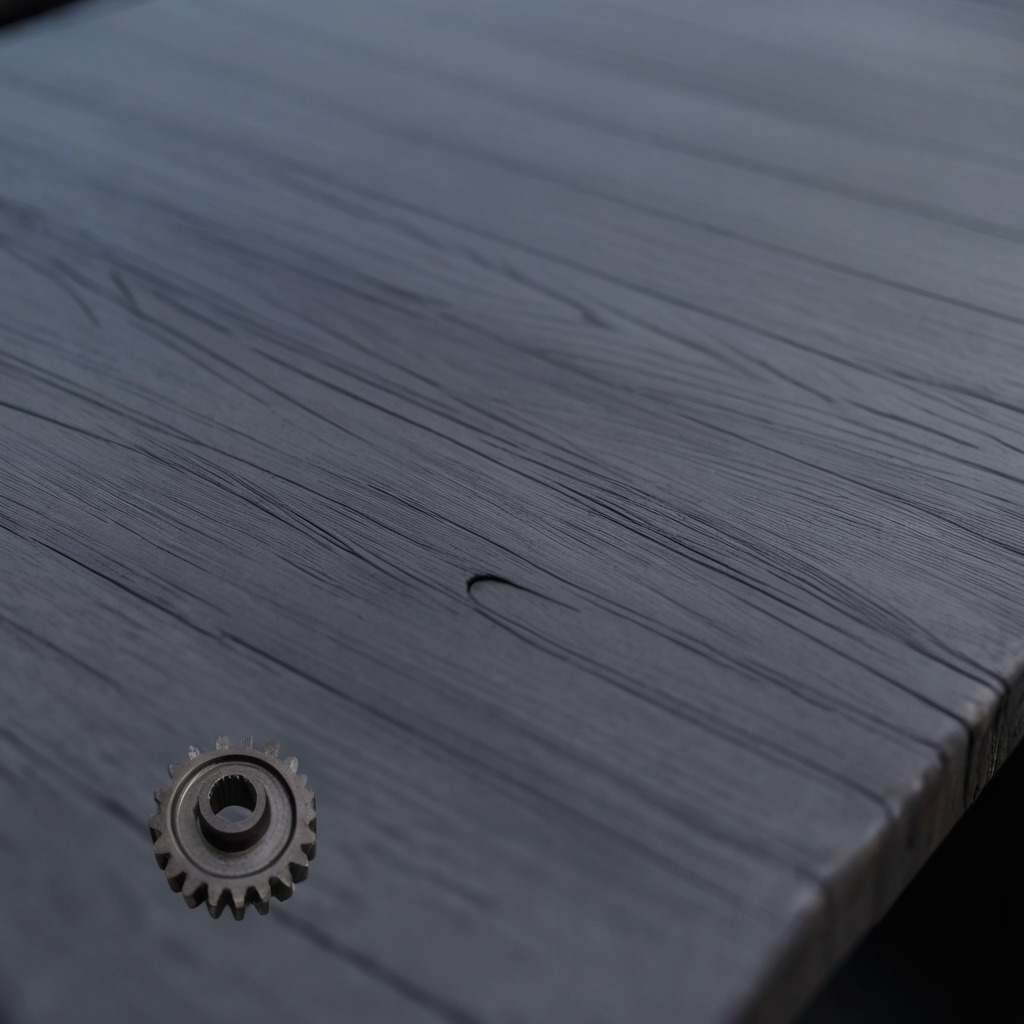
A steel gear with teeth is lying on the old table with faint burn marks in a small garage at twilight.